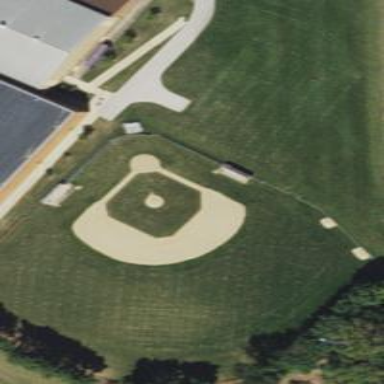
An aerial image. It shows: Baseball pitch for leisure and sports activities.